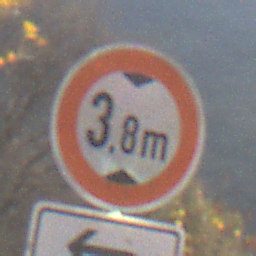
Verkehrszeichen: TatsaechlicheHoehe
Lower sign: RichtungsangabeDurchPfeile2
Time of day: SunriseSunset
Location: Outdoor (Nature)
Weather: Clear
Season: NotSpecified
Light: Natural